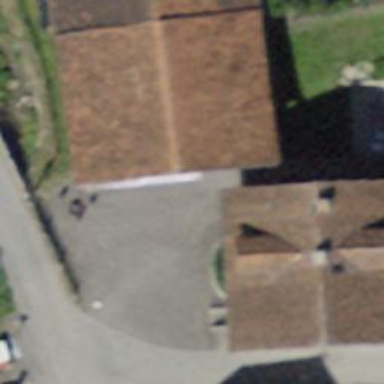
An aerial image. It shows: Farm shop.